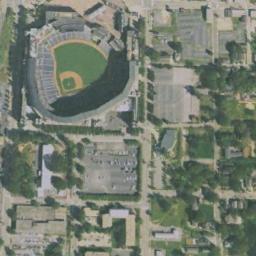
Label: stadium